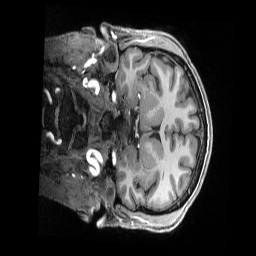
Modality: T1w
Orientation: coronal
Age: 36
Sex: male
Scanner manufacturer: siemens
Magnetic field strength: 3 T
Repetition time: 2.5 s
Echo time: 0.00296 s